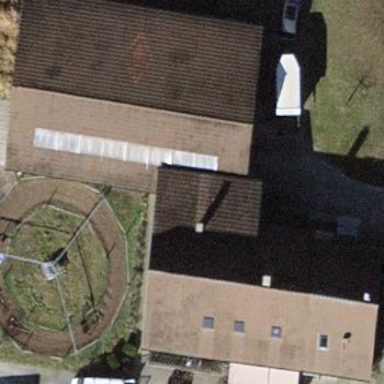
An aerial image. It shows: Stable.